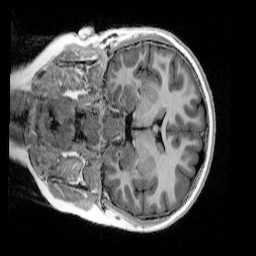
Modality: UNIT1_denoised
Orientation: coronal
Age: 9
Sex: female
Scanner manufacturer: siemens
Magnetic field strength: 3 T
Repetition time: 4 s
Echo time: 0.00303 s